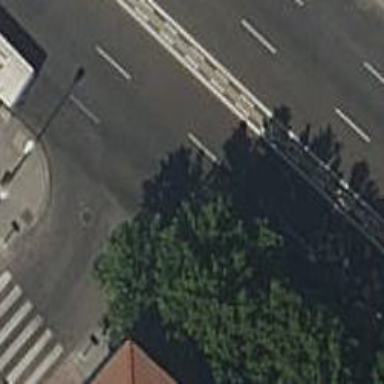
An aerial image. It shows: Primary road with asphalt surface.